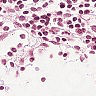
Metastatic tissue present: no